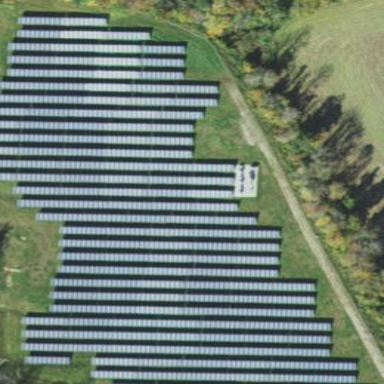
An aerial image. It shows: Solar power plant enclosed by fence. The plant generates electricity using photovoltaic technology.